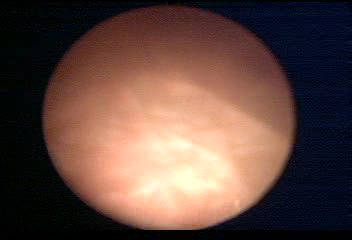
Modality: WLC
Class: Normal mucosa
Bladder cancer association: No